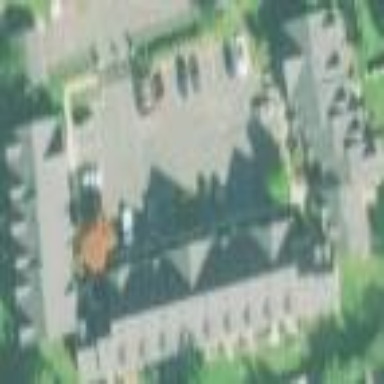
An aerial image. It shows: Part of building.